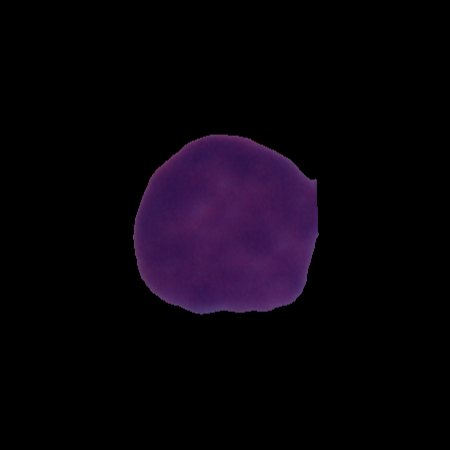
Label: cancer